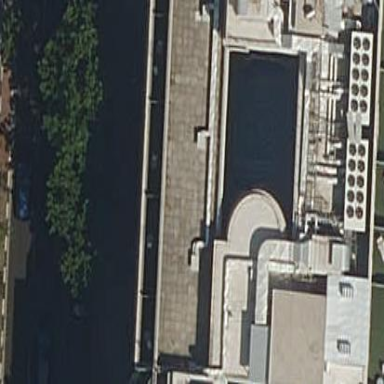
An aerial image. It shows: Part of building.